Question: There is plenty of online resource on how to add a graphic to a JavaFX button.
However I would like to know if there is a way to add a second (or any number, but more than 2 images probably woudn't make much sense in most situations) image.
My use case : i have a button with a square icon on the left, followed by a text label. The image is a representation of some real-life concept that button is linked with (could e.g. a car or a person). I would like to add a small icon to the right of some buttons, a "right chevron" to indicate the nature of the interaction.

I was thinking maybe to use a HBox with the full width as the graphic node of the button, and add the 2 images to it, but I don't think it is possible to put the text on top of the graphic node.
Any idea ?
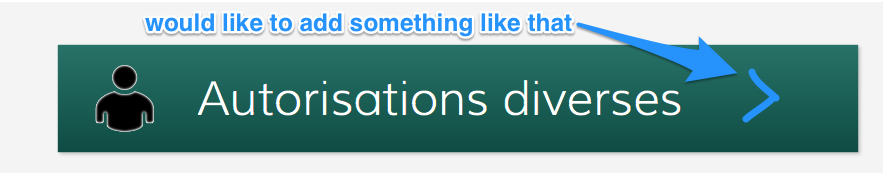
Answer: Create your own custom node with icons and text and set it as graphic. Of course you don't show the button text because it's already in your custom graphic node.
Here's a simple example. You need to provide the files icon1.png and icon2.png.
'''
public class ButtonWithMultipleIcons extends Application {
@Override
public void start(Stage primaryStage) {
try {
Group group = new Group();
Button button = new Button();
button.setContentDisplay(ContentDisplay.GRAPHIC_ONLY);
HBox hBox = new HBox();
ImageView icon1 = new ImageView( getClass().getResource( "icon1.png").toExternalForm());
ImageView icon2 = new ImageView( getClass().getResource( "icon2.png").toExternalForm());
Label label = new Label("Text");
//make the button grow if you want the right icon to always be on the right of the button :
label.setMaxWidth(Long.MAX_VALUE);
HBox.setHgrow(label, Priority.ALWAYS);
hBox.getChildren().addAll( icon1, label, icon2);
button.setGraphic(hBox);
group.getChildren().add( button);
Scene scene = new Scene(group,400,400);
primaryStage.setScene(scene);
primaryStage.show();
} catch(Exception e) {
e.printStackTrace();
}
}
public static void main(String[] args) {
launch(args);
}
}
'''